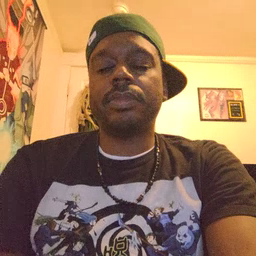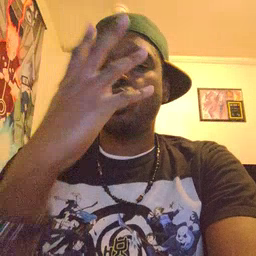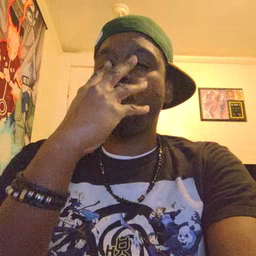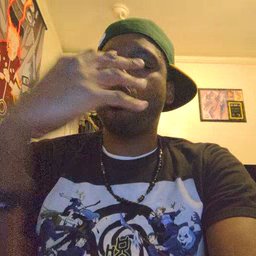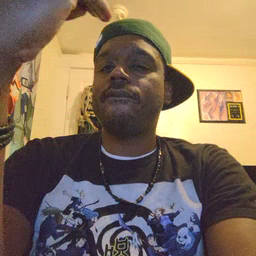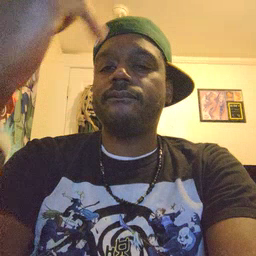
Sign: wolf